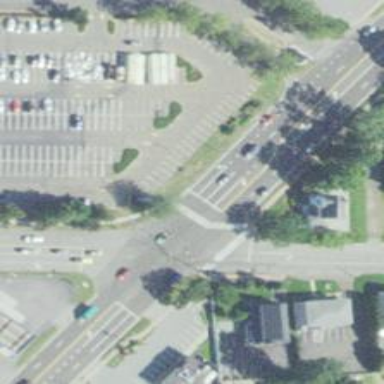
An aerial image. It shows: Zebra crossing on the road.